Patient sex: M
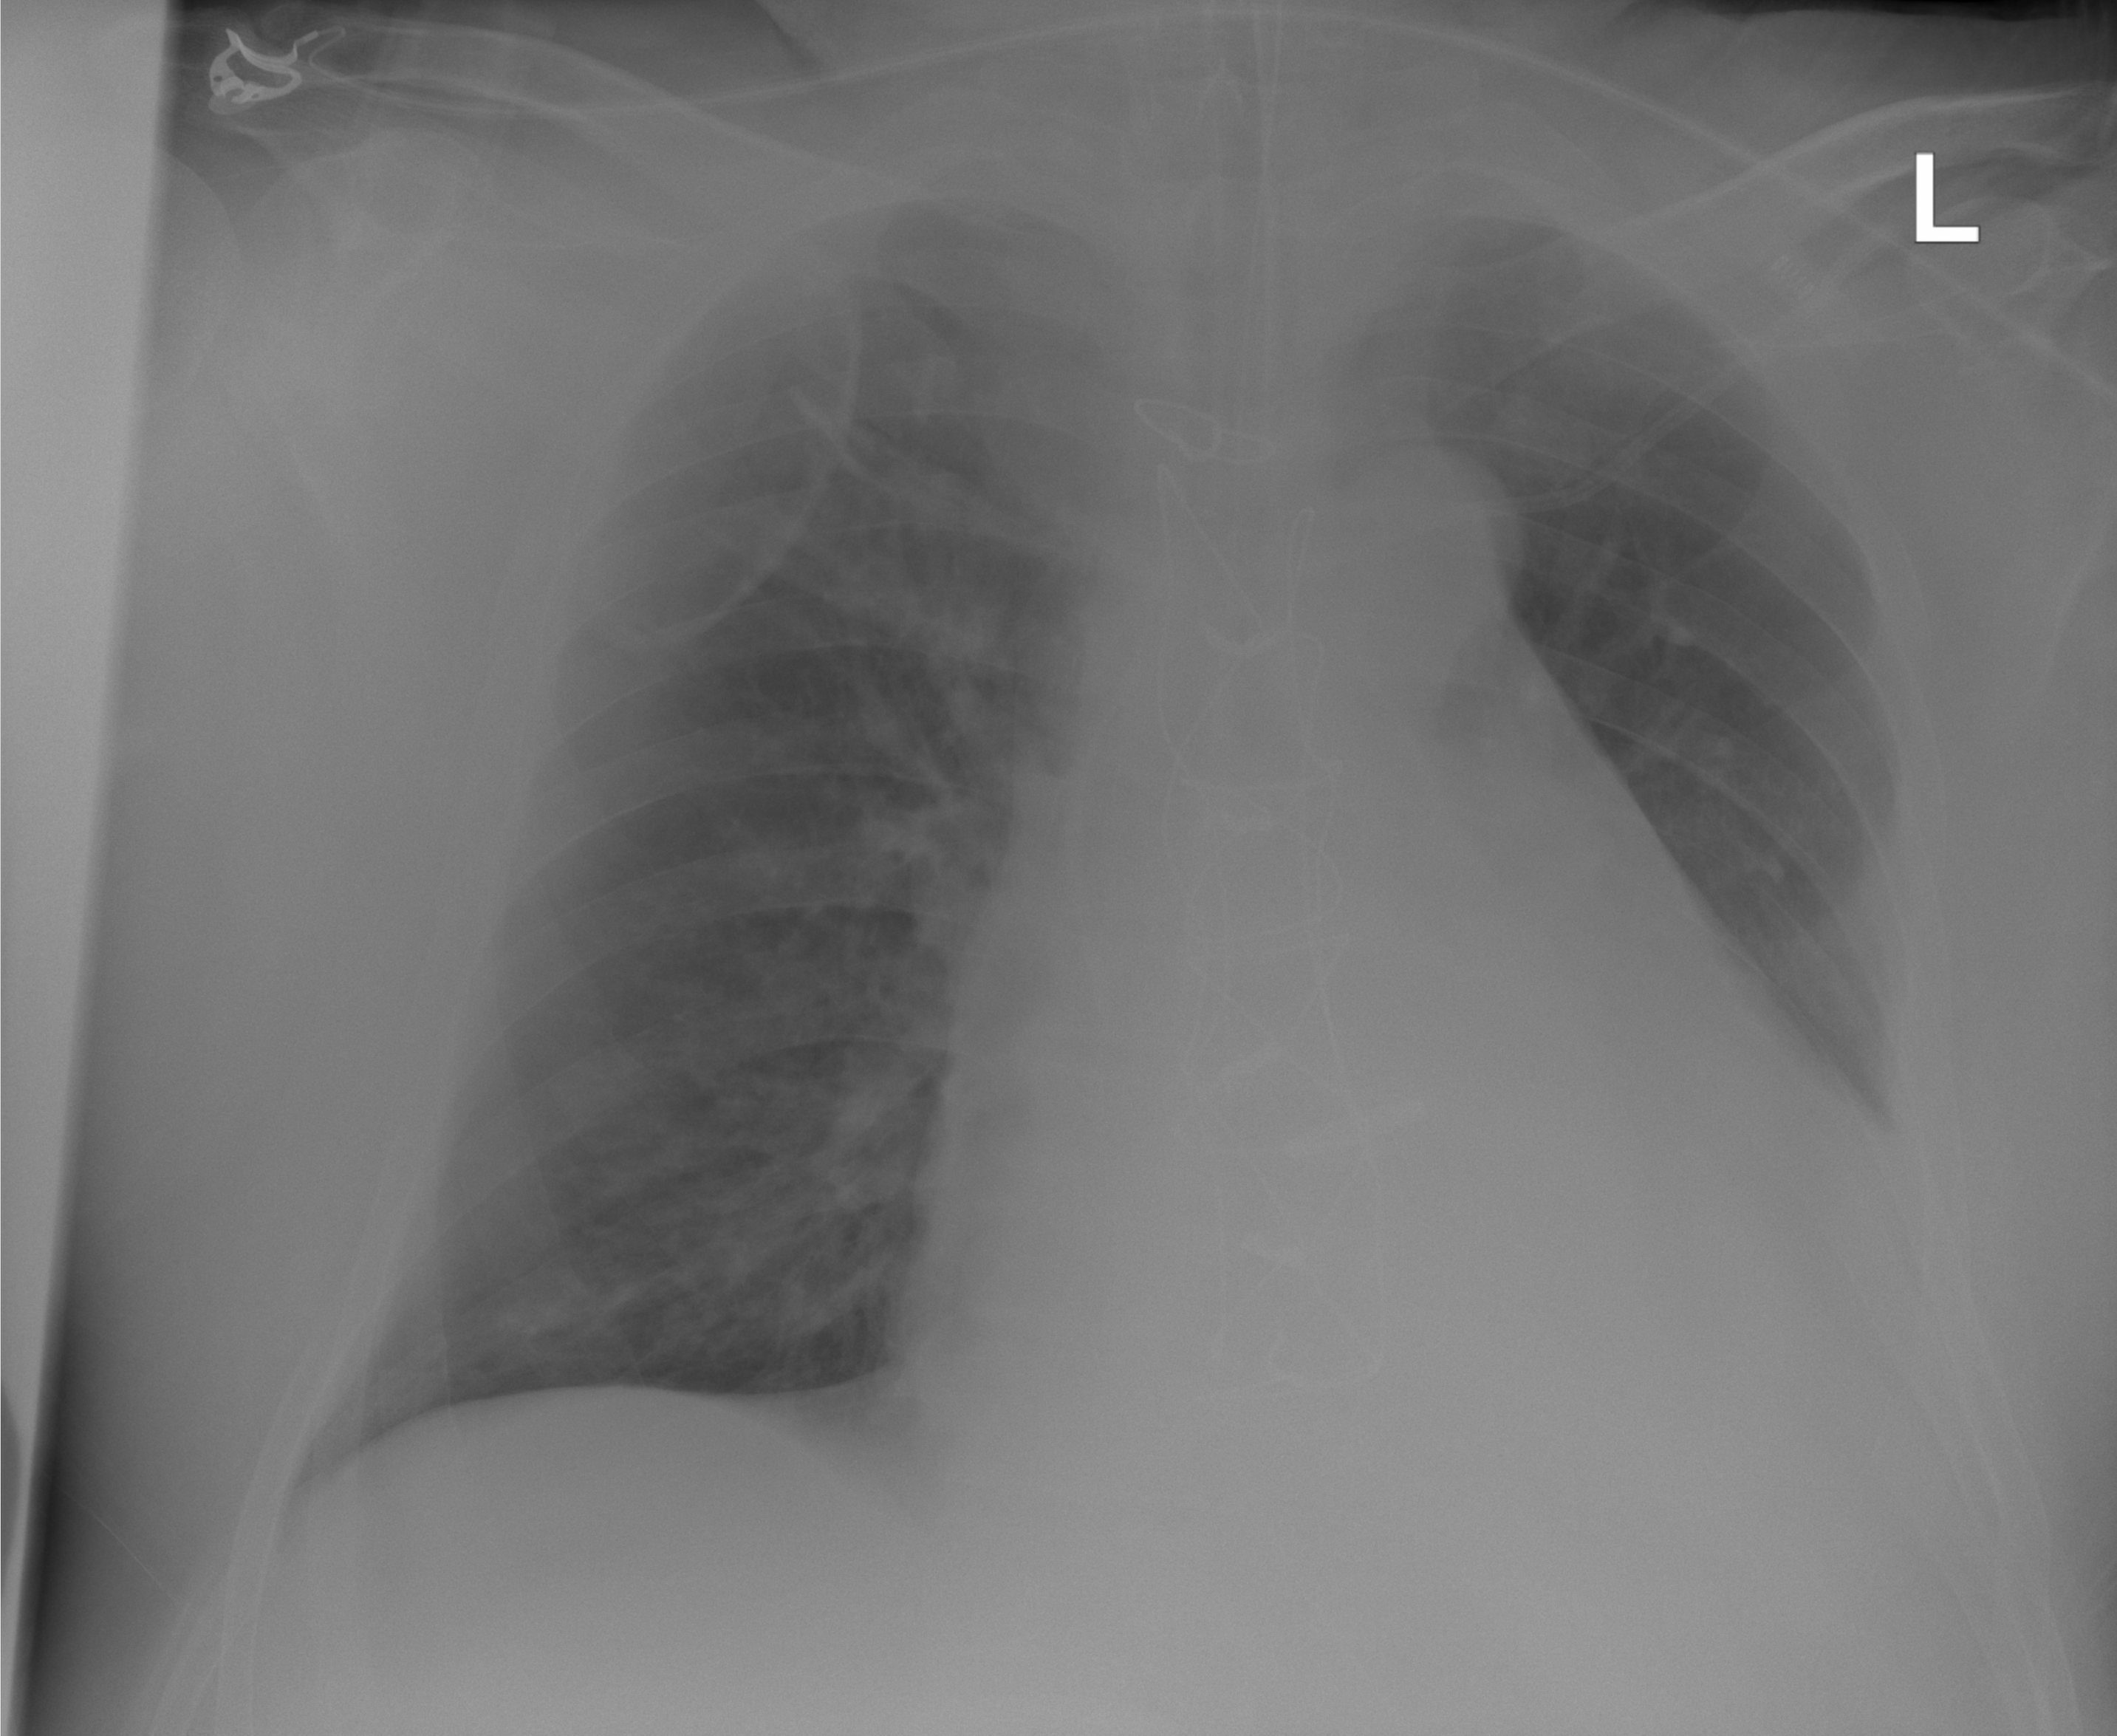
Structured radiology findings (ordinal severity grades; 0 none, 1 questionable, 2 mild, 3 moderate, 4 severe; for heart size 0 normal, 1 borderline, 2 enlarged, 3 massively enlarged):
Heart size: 2
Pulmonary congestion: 0
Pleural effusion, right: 0
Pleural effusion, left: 2
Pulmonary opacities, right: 1
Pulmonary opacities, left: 0
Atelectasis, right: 0
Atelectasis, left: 0